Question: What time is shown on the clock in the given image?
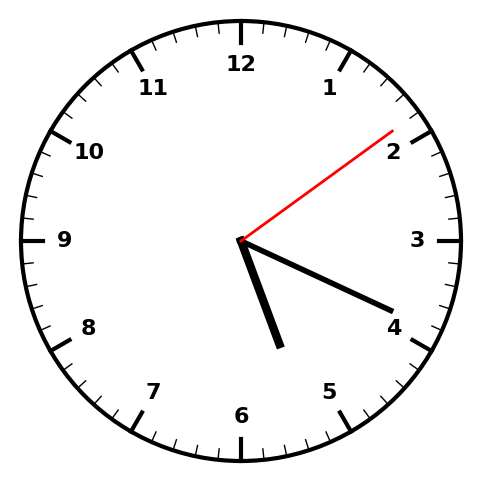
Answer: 05:19:09